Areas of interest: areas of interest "Flower, Bird, Fish, and Insect Market"
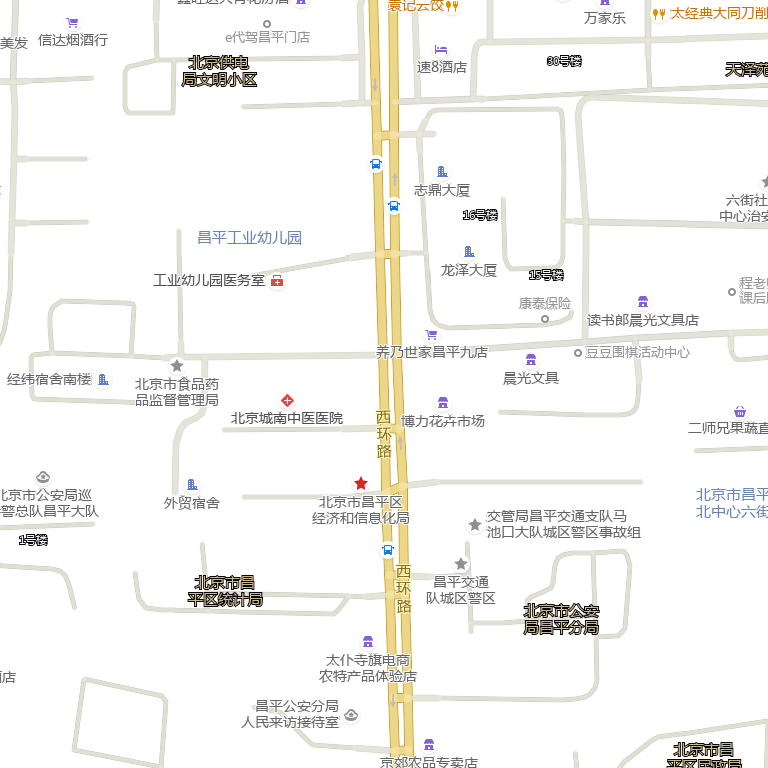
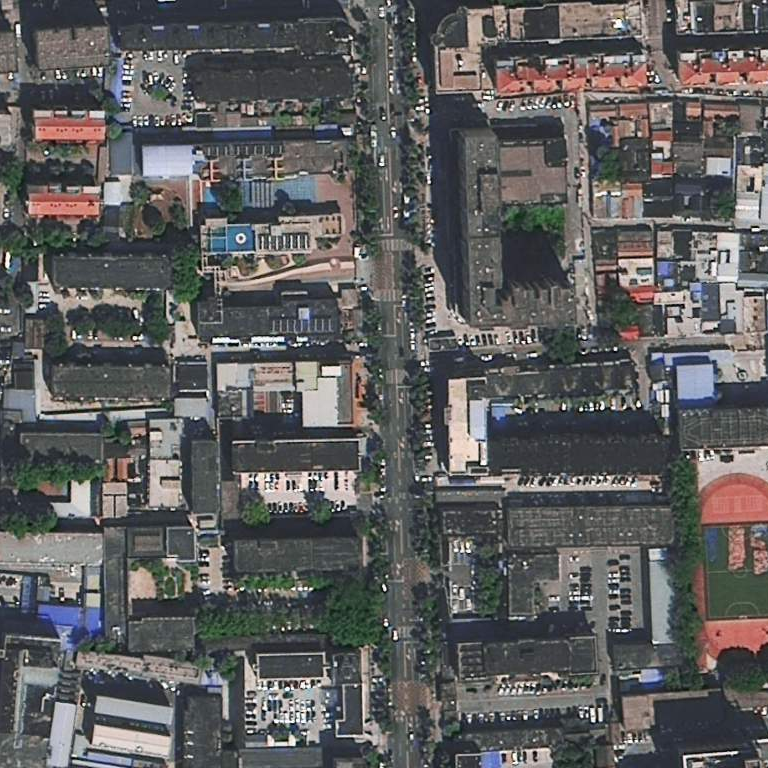